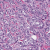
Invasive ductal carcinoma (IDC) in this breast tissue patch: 1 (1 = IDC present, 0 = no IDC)